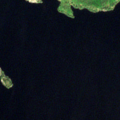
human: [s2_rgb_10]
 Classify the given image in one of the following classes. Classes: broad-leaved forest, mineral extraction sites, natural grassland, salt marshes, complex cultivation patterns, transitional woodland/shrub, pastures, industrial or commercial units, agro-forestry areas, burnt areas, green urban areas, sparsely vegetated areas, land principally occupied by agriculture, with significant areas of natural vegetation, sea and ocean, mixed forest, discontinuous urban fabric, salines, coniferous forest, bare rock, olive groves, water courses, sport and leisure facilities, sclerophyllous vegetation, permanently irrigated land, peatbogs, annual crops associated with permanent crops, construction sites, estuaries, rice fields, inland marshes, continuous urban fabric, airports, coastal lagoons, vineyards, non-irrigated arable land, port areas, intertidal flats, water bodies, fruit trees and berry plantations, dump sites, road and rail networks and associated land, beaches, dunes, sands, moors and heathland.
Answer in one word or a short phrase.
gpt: transitional woodland/shrub, water bodies